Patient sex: M
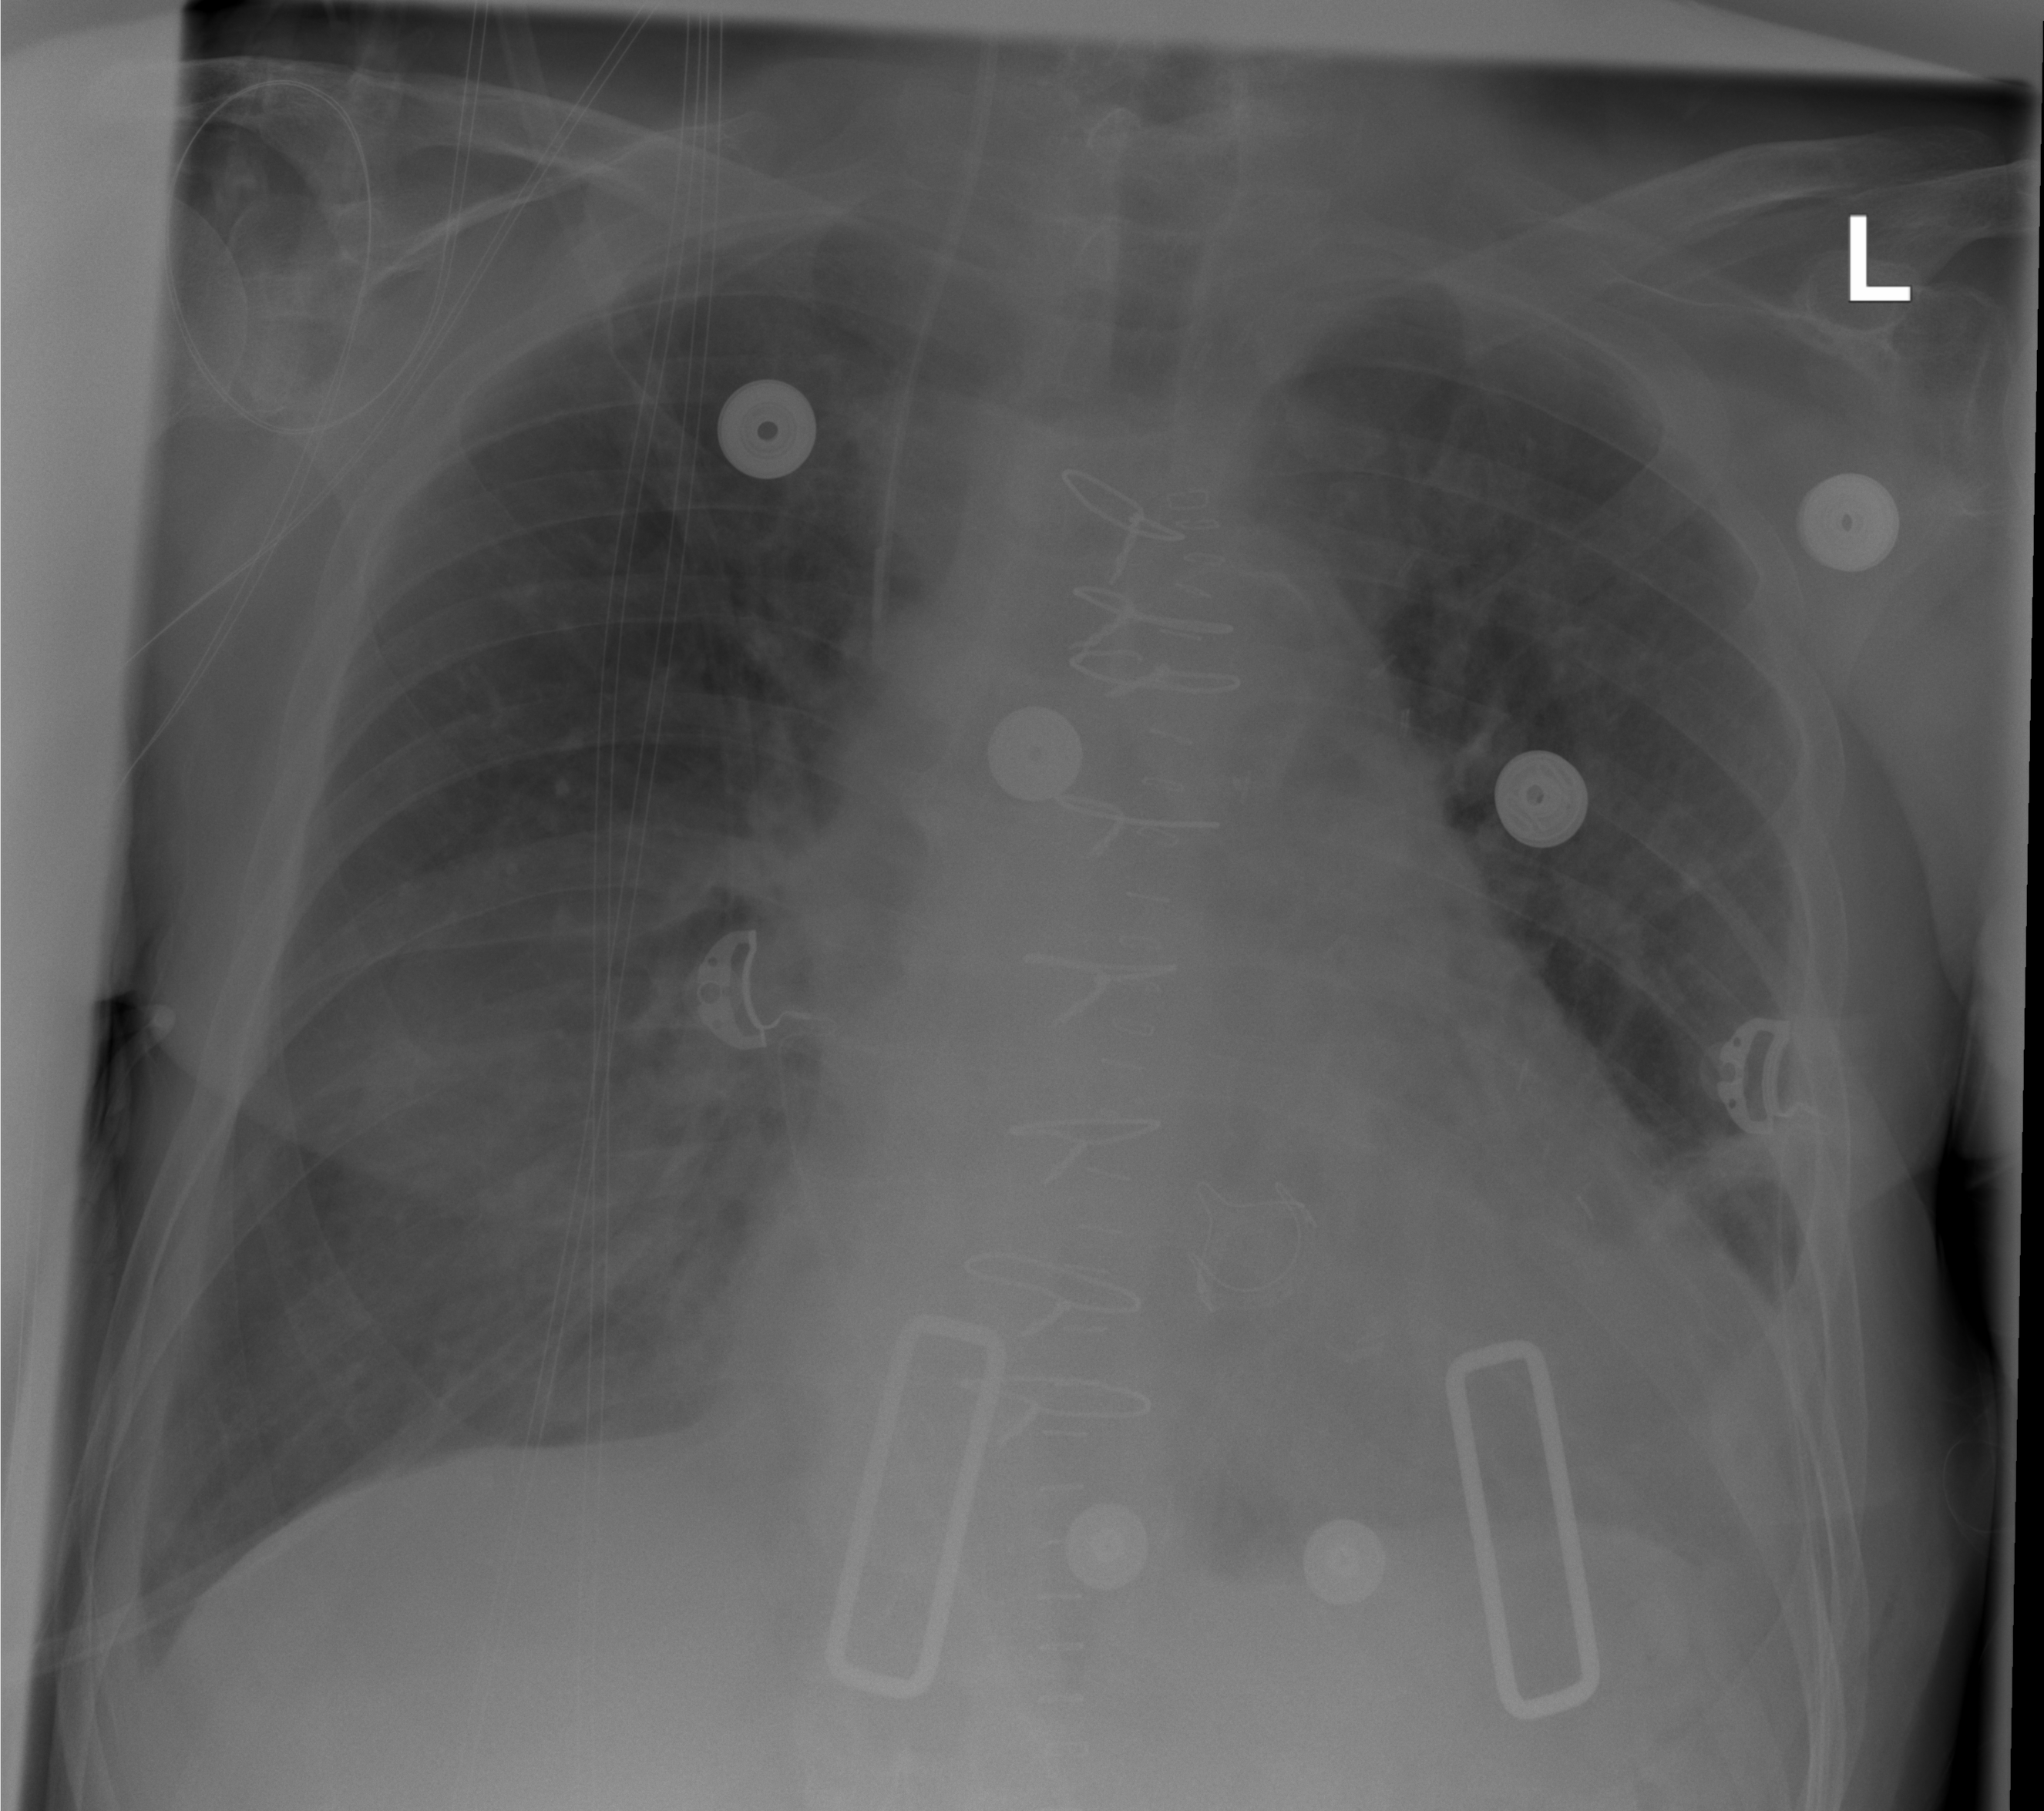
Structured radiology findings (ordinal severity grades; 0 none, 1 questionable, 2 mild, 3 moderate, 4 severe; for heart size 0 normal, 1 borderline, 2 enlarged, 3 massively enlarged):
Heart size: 2
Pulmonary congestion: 2
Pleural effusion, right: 0
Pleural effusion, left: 2
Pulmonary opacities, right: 1
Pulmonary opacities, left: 1
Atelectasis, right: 2
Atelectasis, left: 2